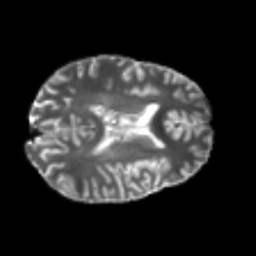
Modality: T2w
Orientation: axial
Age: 22
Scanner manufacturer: philips
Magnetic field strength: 3 T
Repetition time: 8.6 s
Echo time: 0.127 s